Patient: sex M, age 60
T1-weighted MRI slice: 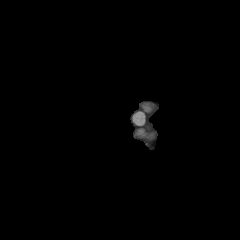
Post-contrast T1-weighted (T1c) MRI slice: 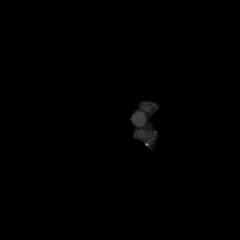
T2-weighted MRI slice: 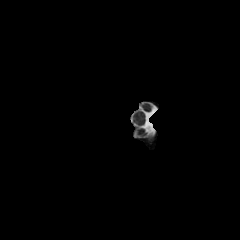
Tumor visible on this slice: no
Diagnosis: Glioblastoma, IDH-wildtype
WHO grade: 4